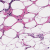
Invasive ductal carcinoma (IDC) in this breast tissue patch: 0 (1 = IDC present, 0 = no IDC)